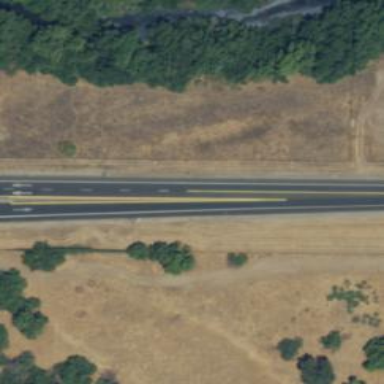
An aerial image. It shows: Secondary road with asphalt surface. It is expressway.